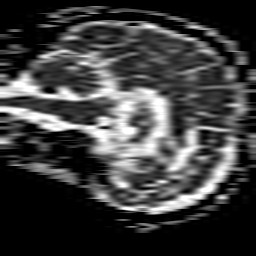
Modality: ADC
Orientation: sagittal
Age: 81
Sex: male
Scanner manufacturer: philips
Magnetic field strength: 1.5 T
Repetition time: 3.684 s
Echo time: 0.09411 s